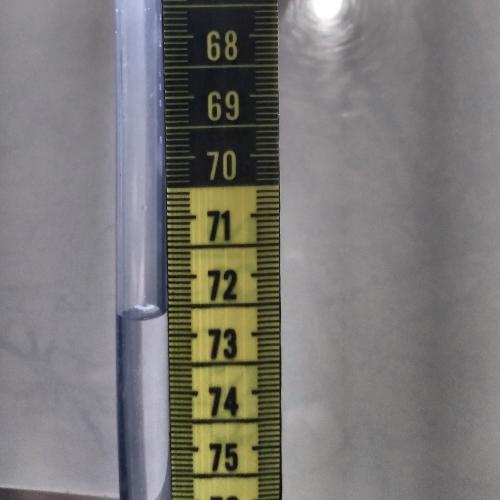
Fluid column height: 72.7 cm